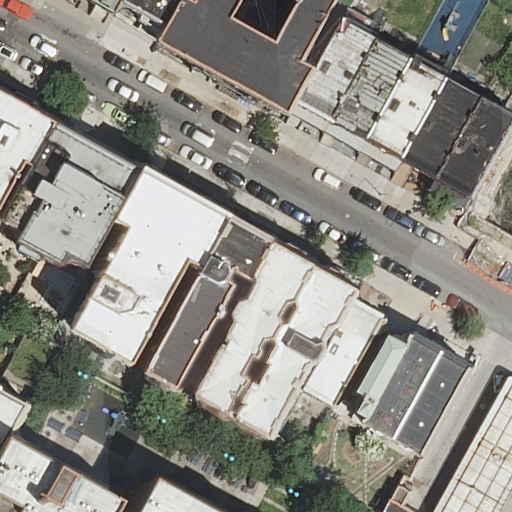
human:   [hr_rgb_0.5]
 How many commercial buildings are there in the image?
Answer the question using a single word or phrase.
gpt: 0

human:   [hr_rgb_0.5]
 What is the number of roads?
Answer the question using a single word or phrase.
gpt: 1

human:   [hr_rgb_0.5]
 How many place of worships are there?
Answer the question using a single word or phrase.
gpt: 1

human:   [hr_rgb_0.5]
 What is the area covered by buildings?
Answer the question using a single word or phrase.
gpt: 4130m2

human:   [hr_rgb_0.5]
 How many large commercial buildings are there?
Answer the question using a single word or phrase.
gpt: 0

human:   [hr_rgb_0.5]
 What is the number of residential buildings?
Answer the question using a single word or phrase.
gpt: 20

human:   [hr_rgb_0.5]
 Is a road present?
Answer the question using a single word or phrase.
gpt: yes

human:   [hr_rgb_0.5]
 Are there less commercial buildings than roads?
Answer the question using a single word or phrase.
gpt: yes

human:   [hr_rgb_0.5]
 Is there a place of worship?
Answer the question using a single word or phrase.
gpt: yes

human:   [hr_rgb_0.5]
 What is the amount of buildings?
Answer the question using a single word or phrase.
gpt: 20

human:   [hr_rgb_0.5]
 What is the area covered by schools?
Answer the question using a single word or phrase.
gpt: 130m2

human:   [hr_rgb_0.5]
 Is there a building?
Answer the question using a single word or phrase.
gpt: yes

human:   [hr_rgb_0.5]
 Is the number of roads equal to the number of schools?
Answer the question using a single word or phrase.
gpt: yes

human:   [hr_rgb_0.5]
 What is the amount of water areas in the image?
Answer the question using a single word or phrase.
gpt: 0

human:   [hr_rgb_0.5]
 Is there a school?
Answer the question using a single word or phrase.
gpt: yes

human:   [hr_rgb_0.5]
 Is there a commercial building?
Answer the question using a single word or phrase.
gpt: no

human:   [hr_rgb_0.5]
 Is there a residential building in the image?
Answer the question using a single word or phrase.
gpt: yes

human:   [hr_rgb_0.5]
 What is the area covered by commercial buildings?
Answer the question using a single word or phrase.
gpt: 0m2

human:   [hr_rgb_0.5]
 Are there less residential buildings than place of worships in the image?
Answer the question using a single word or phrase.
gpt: no

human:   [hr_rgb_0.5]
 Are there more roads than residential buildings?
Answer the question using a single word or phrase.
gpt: no

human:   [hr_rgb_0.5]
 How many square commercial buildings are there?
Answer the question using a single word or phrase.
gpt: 0

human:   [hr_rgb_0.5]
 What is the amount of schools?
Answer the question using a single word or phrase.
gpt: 1

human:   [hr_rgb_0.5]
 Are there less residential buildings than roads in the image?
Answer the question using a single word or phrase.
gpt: no

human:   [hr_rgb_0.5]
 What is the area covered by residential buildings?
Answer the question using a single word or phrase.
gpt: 4130m2

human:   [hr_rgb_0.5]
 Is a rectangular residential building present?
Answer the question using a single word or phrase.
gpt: yes

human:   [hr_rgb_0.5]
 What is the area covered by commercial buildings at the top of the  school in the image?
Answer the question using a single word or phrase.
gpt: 0m2

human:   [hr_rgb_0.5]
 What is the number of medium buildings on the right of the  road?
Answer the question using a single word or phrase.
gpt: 8

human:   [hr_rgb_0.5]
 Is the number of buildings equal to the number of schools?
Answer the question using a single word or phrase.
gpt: no

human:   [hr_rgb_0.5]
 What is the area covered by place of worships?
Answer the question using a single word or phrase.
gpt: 4m2

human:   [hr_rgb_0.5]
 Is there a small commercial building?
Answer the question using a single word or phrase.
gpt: no

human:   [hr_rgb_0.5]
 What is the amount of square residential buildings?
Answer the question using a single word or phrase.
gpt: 0

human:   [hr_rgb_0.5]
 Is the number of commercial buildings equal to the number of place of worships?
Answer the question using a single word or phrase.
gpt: no

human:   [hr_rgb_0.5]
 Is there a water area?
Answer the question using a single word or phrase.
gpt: no

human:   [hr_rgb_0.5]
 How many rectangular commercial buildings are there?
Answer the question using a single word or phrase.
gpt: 0

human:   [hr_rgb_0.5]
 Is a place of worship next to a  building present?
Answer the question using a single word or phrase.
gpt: yes

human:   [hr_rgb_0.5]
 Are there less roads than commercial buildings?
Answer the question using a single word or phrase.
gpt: no

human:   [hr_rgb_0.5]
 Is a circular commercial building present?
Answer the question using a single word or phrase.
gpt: no

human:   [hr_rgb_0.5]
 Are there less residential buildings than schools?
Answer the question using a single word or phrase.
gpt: no

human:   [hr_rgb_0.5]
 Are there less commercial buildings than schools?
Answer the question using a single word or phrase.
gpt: yes

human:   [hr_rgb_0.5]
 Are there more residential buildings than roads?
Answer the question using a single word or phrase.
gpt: yes

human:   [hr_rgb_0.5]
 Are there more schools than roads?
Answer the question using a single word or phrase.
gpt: no

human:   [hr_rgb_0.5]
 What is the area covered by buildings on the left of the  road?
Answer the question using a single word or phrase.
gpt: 1564m2

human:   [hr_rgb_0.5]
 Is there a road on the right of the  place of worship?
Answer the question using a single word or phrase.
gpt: no

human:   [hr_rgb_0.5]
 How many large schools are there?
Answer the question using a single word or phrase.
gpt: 0

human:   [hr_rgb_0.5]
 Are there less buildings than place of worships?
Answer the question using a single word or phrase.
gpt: no

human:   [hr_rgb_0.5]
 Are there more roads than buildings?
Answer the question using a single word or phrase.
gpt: no

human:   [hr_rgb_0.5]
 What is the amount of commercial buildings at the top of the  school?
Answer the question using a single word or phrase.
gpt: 0

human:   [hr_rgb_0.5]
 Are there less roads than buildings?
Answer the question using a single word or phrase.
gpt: yes

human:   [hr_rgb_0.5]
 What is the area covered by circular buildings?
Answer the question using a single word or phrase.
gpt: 0m2

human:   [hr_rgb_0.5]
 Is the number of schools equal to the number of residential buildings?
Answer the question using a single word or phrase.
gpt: no

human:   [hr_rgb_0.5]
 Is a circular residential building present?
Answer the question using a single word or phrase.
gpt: no

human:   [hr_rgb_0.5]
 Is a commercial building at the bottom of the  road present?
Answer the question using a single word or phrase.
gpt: no

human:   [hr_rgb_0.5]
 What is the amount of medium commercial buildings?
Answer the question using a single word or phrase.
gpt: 0

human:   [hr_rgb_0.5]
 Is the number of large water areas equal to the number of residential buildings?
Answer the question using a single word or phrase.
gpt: no

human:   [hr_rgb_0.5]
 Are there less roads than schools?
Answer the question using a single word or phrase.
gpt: no

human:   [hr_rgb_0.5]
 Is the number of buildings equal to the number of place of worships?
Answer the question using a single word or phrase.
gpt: no

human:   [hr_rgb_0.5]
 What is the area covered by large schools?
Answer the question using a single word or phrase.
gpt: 0m2

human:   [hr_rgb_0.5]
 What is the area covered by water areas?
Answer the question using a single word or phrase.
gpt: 0m2

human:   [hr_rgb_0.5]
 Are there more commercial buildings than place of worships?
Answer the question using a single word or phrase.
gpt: no

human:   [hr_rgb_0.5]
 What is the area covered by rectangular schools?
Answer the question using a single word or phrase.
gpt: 130m2

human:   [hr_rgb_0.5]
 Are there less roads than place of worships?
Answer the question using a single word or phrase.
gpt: no

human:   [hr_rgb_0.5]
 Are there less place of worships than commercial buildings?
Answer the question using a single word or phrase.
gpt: no

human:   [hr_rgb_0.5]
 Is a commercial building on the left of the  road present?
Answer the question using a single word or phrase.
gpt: no

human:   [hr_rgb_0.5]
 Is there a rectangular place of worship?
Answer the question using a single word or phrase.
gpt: yes